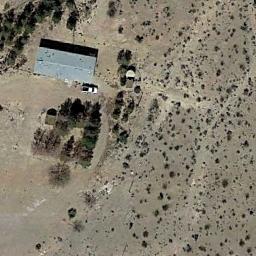
Label: residential